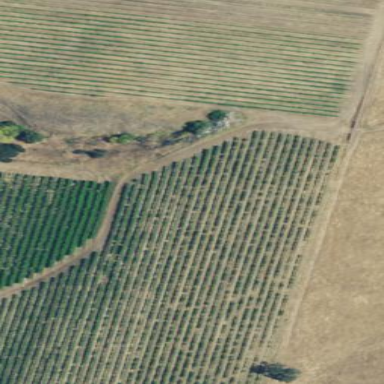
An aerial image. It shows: Unique farmland featuring vineyard where grapes are grown.